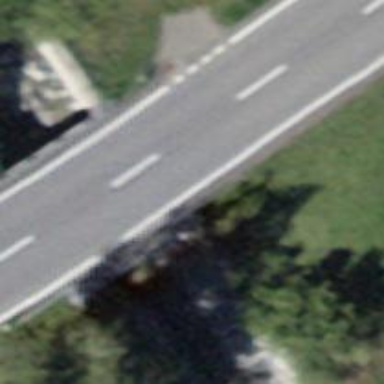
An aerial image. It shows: Secondary road with asphalt surface crossing over bridge. The road does not have any sidewalk.